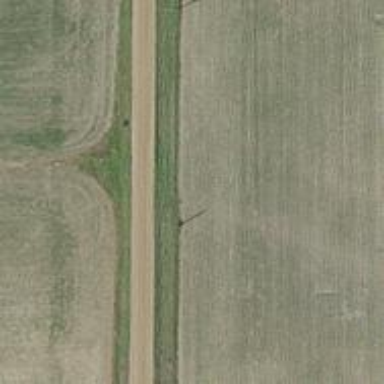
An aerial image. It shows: Power pole.